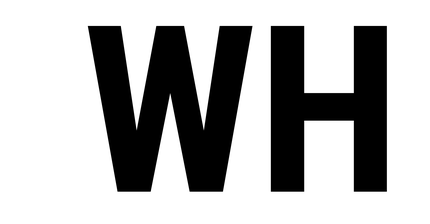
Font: Roboto_Condensed_Bold